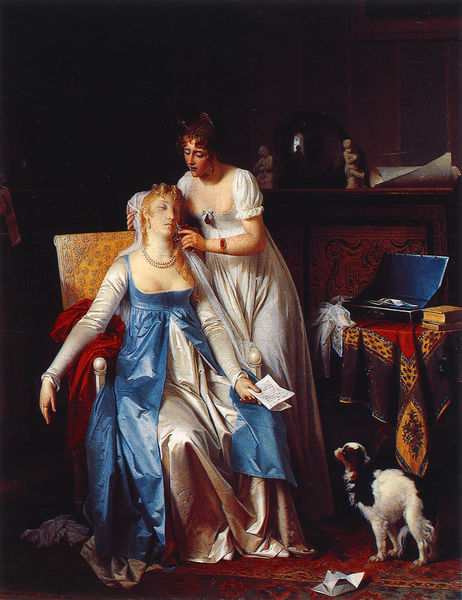
Titel: Schlechte Nachrichten
Künstler: Marguerite Gérard
Institution: Paris, Musée du Louvre
Schlagwörter: blau, gemälde, gruppe, kopf, weiß, frauen, sitzen, fenster, frau, kleid, licht, raum, stuhl, tisch, zimmer, hund, rot, tuch, teppich, blond, regal, dienerin, falten, trauer, bild, innenraum, portrait, tischdecke, tischtuch, öl, dunkelheit, sessel, mutter, tochter, locken, seide, kamin, hündchen, bücher, papier, papiere, schlafende, kette, figuren, kopftuch, zettel, kiste, schachtel, umschlag, sims, trost, armband, brief, briefe, schreiben, schmerz, schatulle, empire, ohnmacht, putti, kassette, nachricht, bestürzung, schock, herrin, schlechte nachricht, riechsalz, ihnmacht